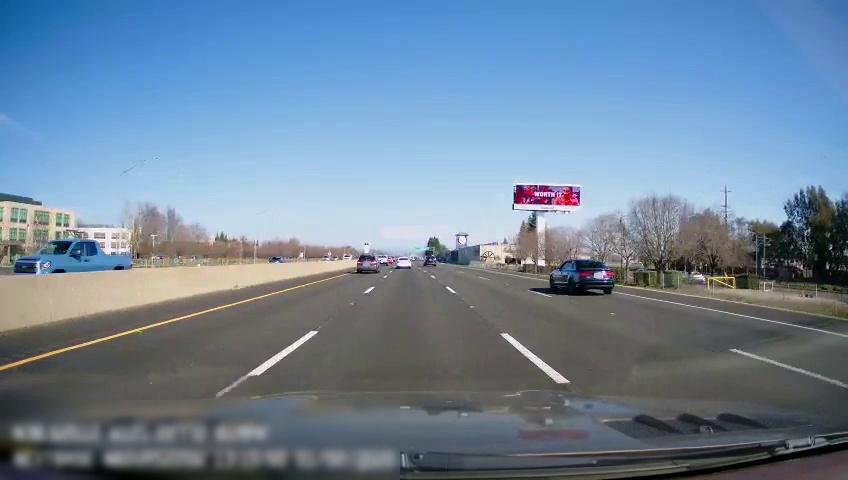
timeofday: Day
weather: Sunny
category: Drivable Space
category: Vehicles | SUV
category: Vehicles | Truck
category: Vehicles | Car
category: Vehicles | Car
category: Vehicles | Truck
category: Lanes | Current Lane
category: Lanes | Current Lane
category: Lanes | Current Lane
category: Lanes | Alternate Lane
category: Lanes | Alternate Lane
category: Lanes | Alternate Lane